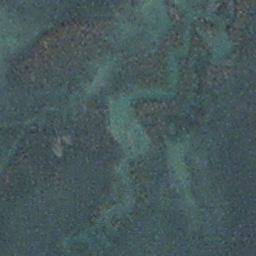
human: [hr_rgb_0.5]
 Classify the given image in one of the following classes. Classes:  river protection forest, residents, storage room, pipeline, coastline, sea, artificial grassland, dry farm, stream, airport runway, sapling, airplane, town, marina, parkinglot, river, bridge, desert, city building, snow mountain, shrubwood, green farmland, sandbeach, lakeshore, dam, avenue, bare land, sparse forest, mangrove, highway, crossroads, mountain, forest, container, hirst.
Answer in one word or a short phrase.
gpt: stream